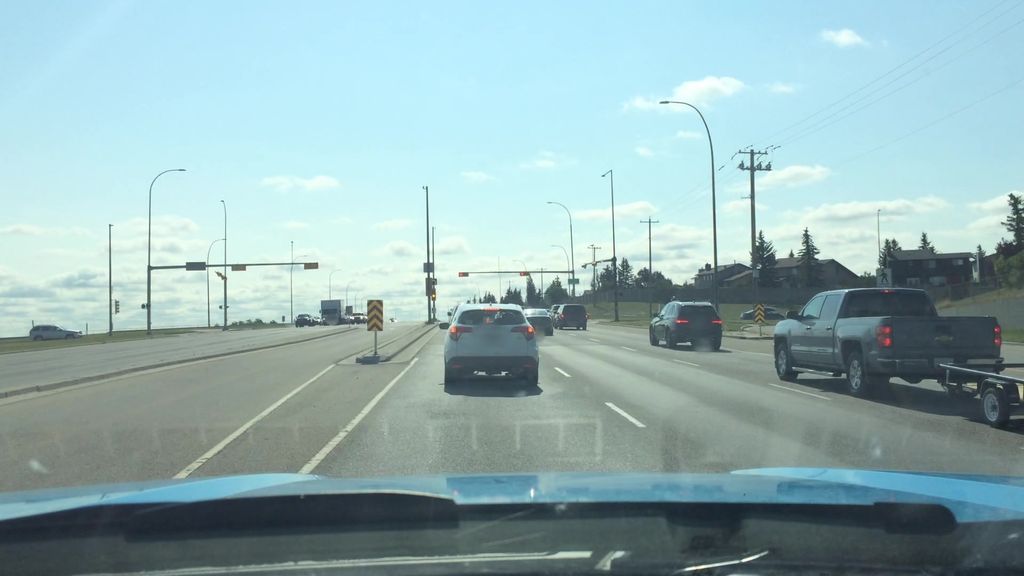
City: calgary